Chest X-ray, AP view. Patient: 17 years old, sex F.
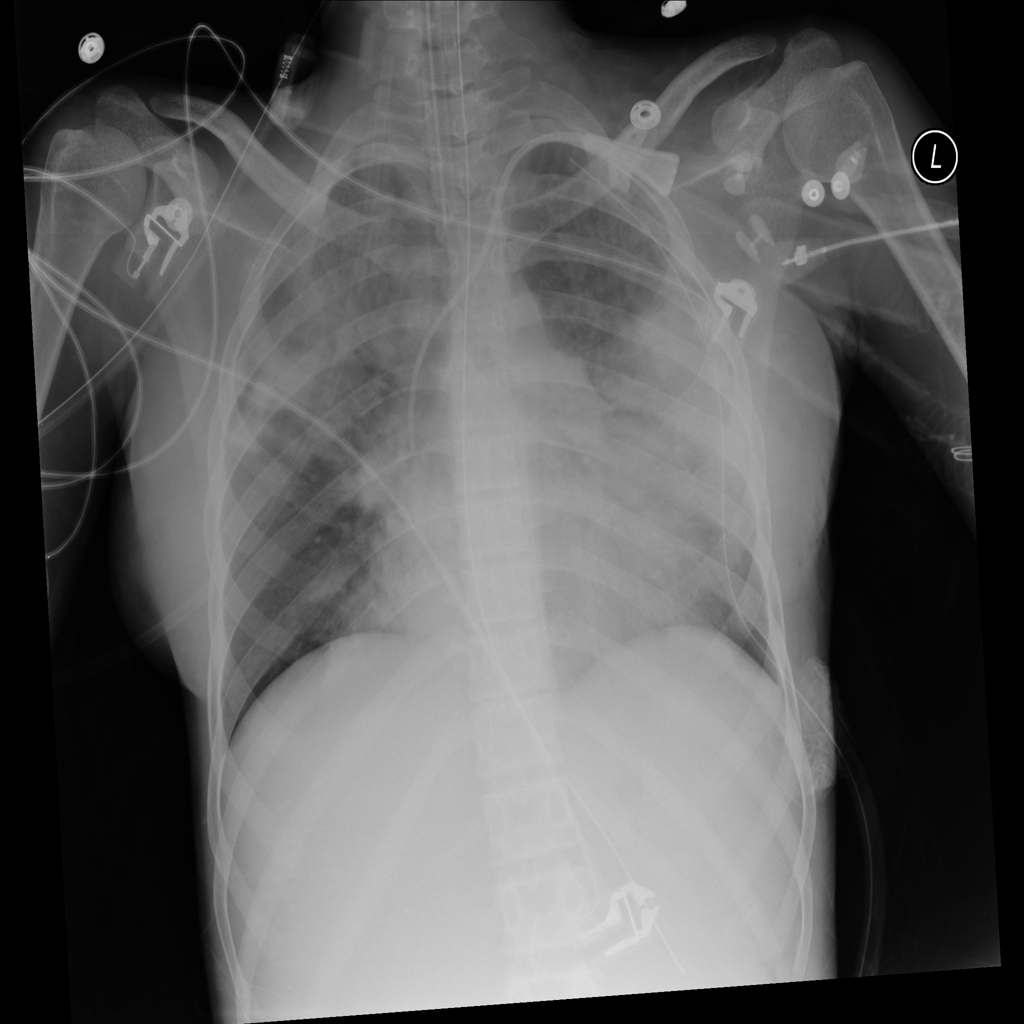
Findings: Infiltration, Pneumonia